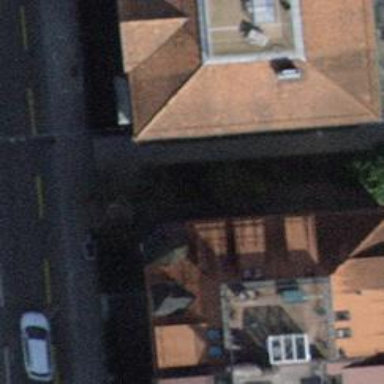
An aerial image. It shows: Image showing building with apartments.